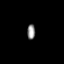
Tissue: prostate
Cell type: Fibroblasts
Senescence score: 0.7146
Nuclear area (px): 119
Mean DAPI intensity: 143.008